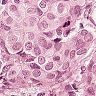
Metastatic tissue present: yes